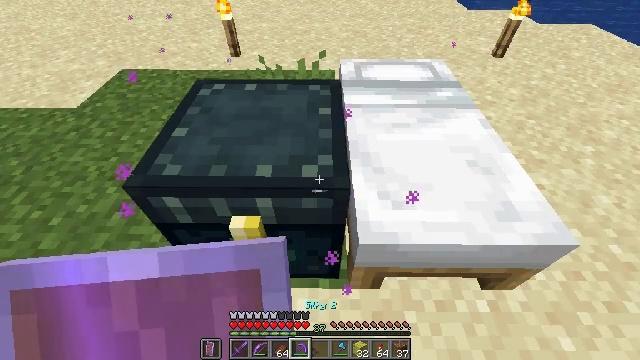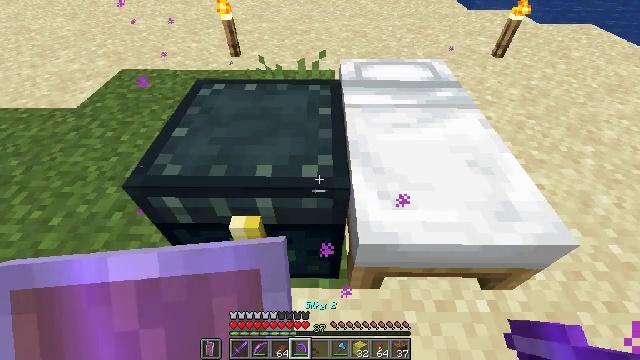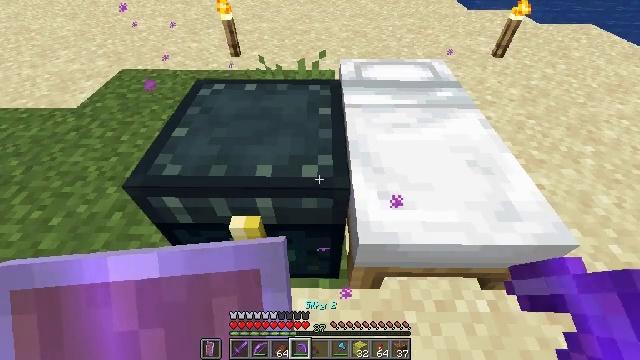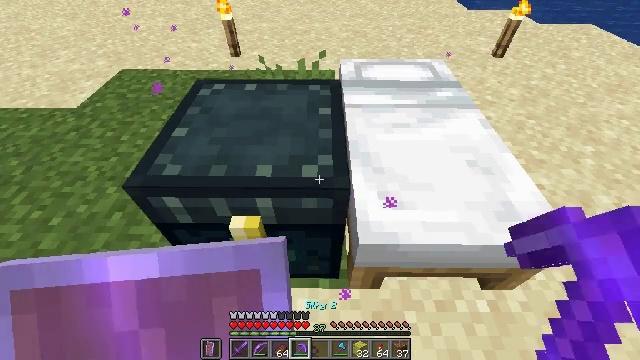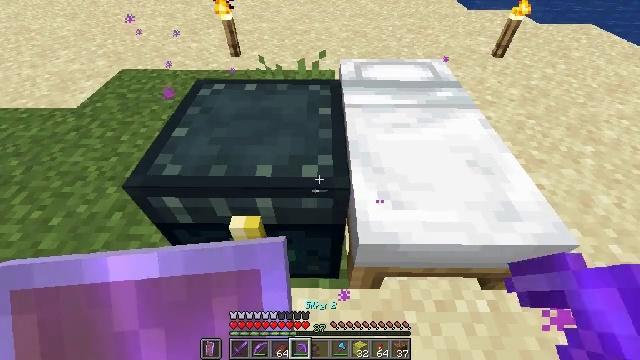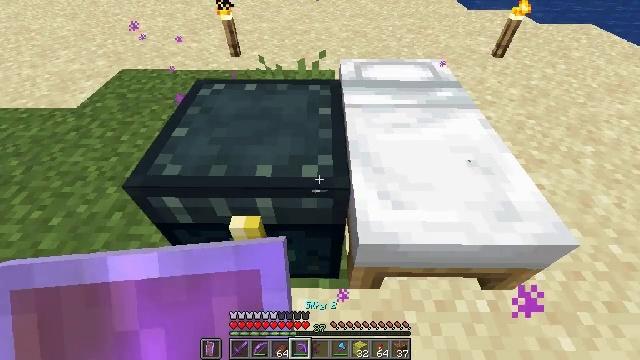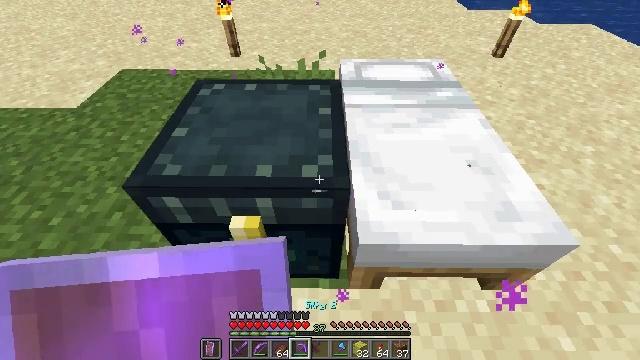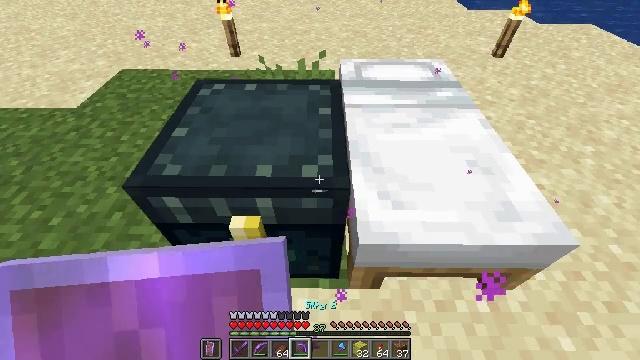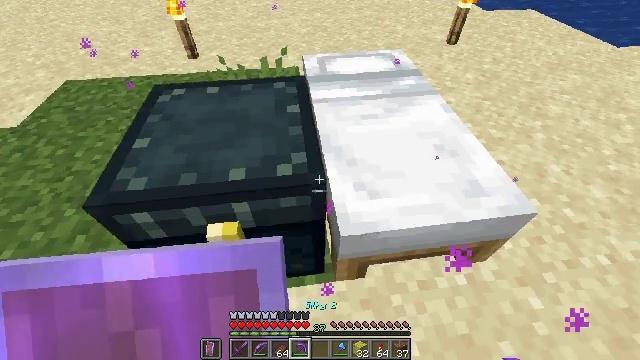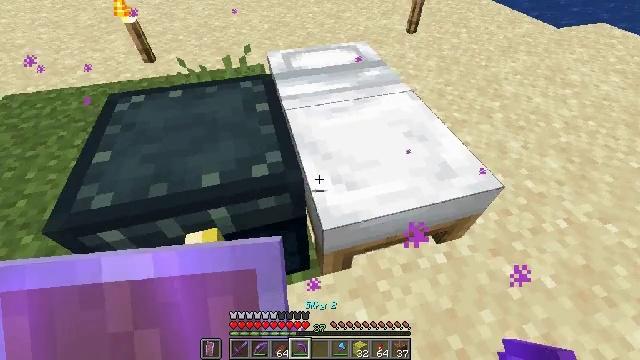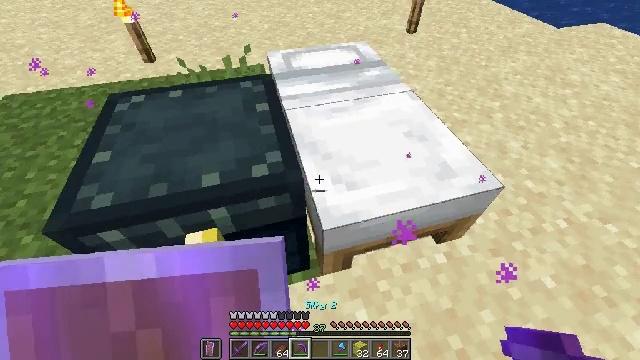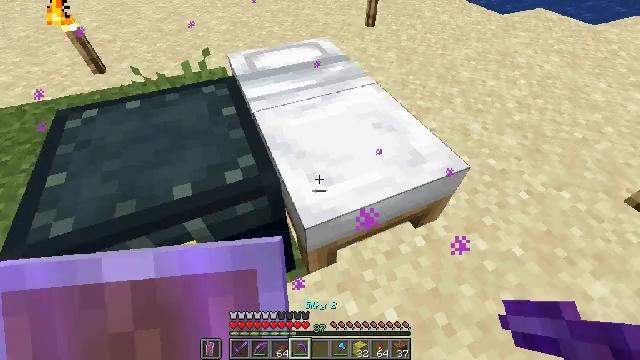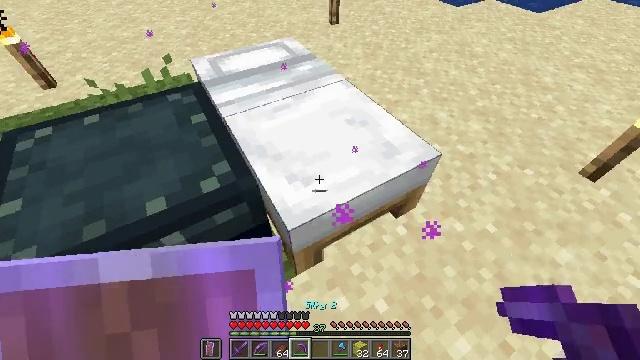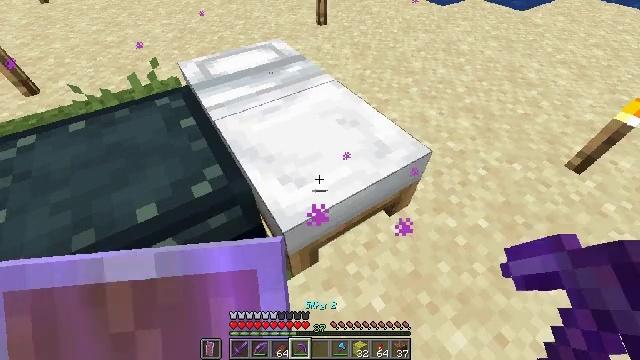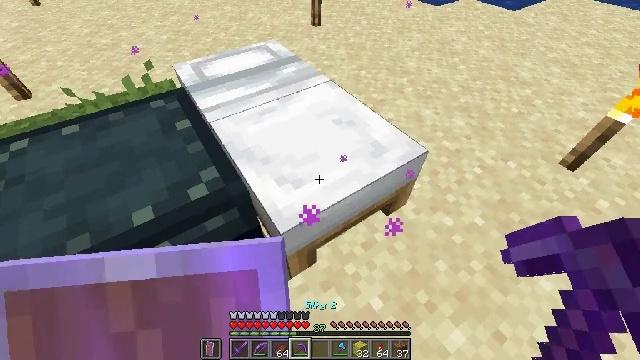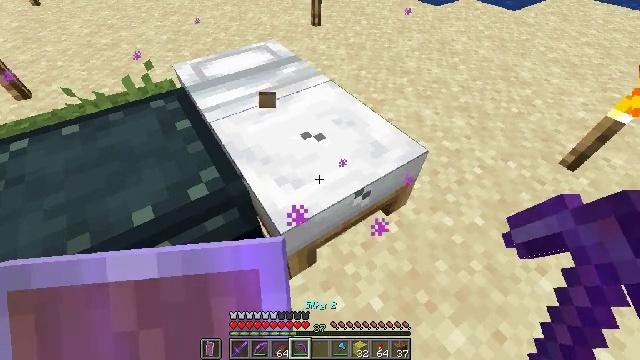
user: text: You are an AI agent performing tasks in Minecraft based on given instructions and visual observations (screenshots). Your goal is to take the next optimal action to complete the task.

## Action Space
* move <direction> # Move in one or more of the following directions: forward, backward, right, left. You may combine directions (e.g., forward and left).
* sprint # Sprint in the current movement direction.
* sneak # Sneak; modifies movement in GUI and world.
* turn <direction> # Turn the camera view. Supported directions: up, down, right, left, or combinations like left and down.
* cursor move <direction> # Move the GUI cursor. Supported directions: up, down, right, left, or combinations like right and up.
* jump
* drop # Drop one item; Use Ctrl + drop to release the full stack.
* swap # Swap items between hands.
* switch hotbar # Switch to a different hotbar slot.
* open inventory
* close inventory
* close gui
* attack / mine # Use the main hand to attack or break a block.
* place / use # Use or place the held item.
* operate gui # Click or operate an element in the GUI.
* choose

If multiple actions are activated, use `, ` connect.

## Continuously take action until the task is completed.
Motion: motion action
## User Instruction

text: Remove the white bed from its place.
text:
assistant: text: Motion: no_op
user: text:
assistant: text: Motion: no_op
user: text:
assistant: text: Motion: no_op
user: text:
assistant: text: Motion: no_op
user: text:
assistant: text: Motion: no_op
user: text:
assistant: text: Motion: no_op
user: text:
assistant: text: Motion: no_op
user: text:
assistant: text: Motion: turn right
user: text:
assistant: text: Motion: turn right
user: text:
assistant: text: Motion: no_op
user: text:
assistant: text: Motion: turn right
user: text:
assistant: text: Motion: turn right
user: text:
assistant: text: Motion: turn right
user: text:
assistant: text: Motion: turn right
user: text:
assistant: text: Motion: attack / mine
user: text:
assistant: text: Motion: attack / mine
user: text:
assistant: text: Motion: attack / mine
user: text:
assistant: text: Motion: attack / mine
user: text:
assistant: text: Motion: attack / mine
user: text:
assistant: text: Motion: attack / mine
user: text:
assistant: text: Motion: attack / mine
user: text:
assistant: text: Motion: attack / mine
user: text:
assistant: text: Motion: attack / mine
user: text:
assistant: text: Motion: no_op
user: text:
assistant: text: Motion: no_op